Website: ulta-beauty
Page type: account-selection
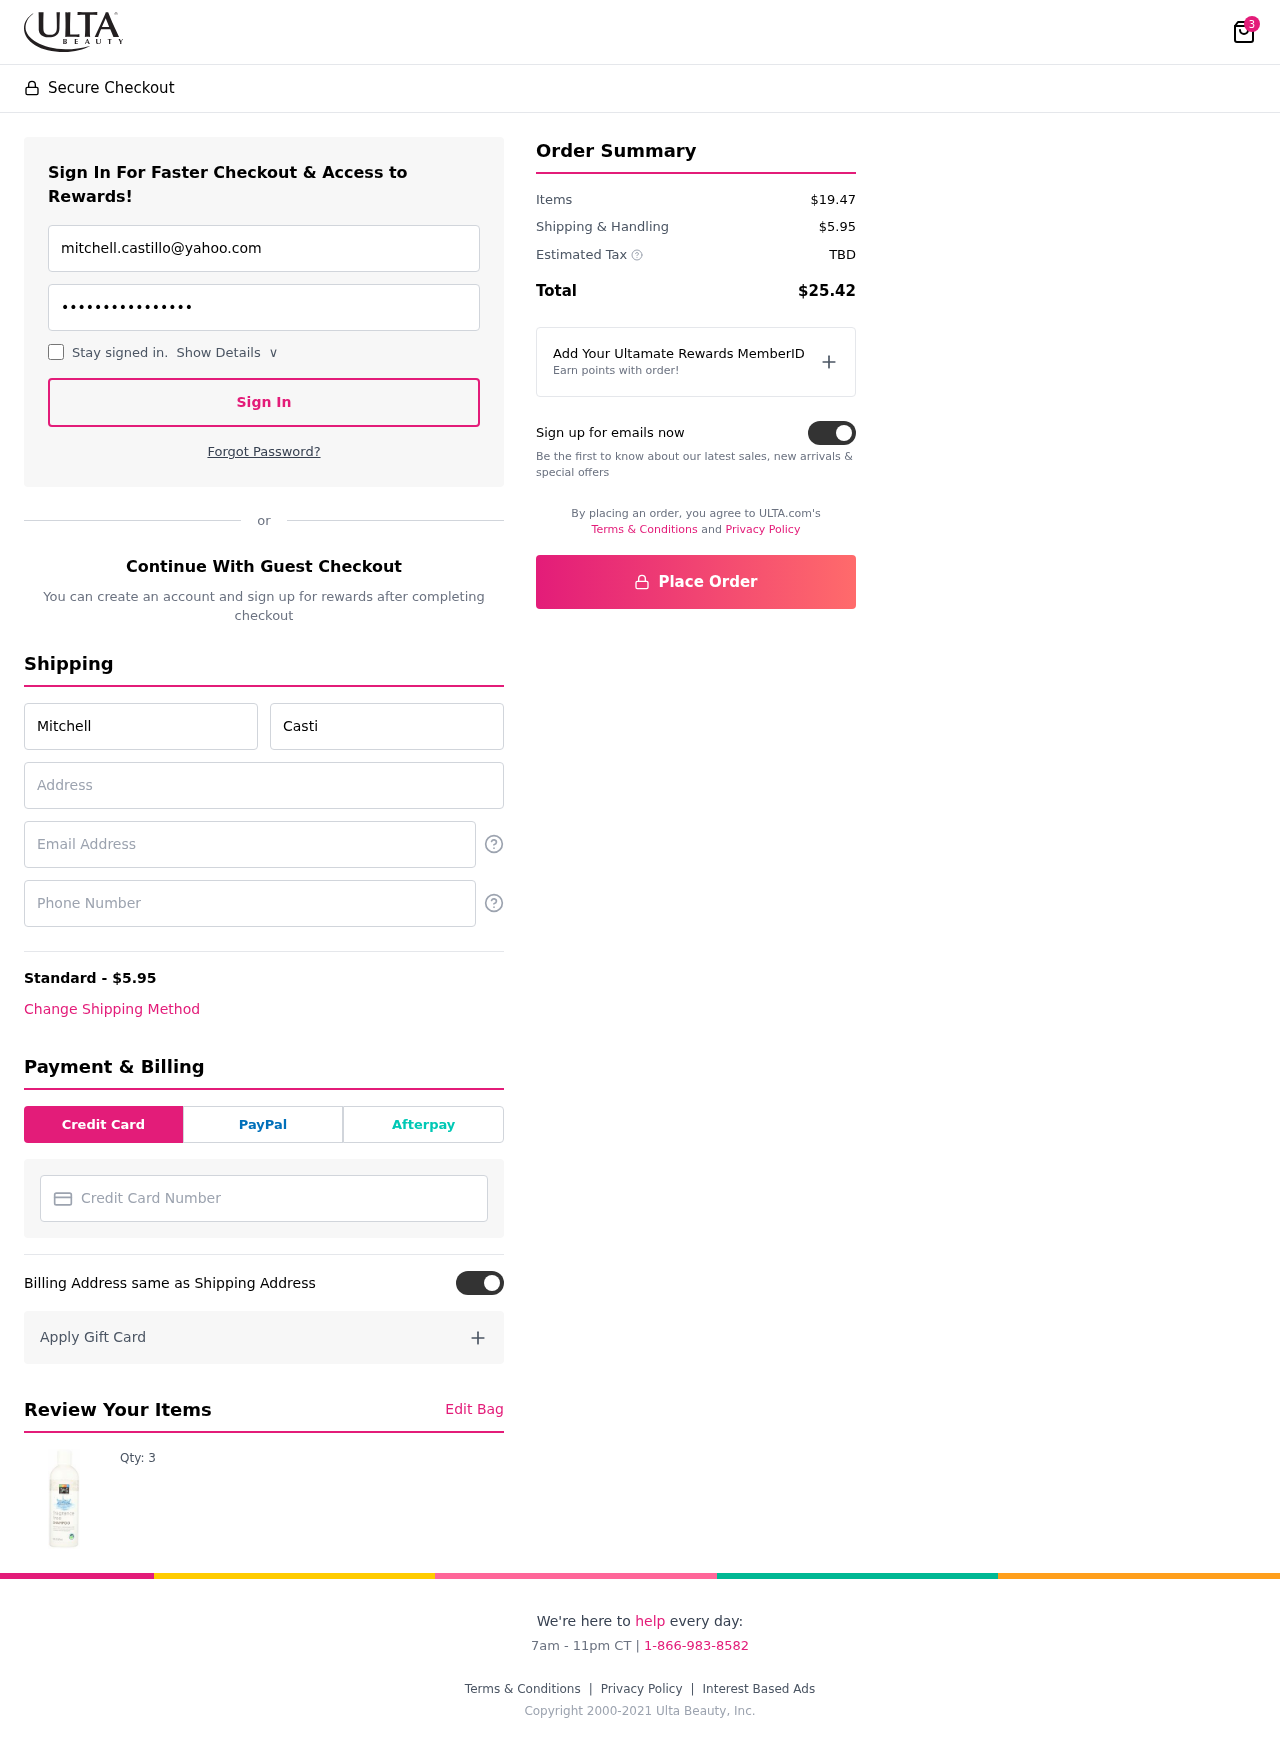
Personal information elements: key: PII_CARD_NUMBER
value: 2255 4382 9779 9116
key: PII_EMAIL
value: mitchell.castillo@yahoo.com
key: PII_EMAIL2
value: mitchell.castillo@yahoo.com
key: PII_FIRSTNAME
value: Mitchell
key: PII_LASTNAME
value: Castillo
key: PII_PHONE
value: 8177811026
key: PII_STREET
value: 481 Juarez Club
Product elements: key: PRODUCT1_QUANTITY
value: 3
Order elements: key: ORDER_NUM_ITEMS
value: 3
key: ORDER_SHIPPING_COST
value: $5.95
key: ORDER_SUBTOTAL
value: $19.47
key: ORDER_TAX
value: TBD
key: ORDER_TOTAL
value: $25.42